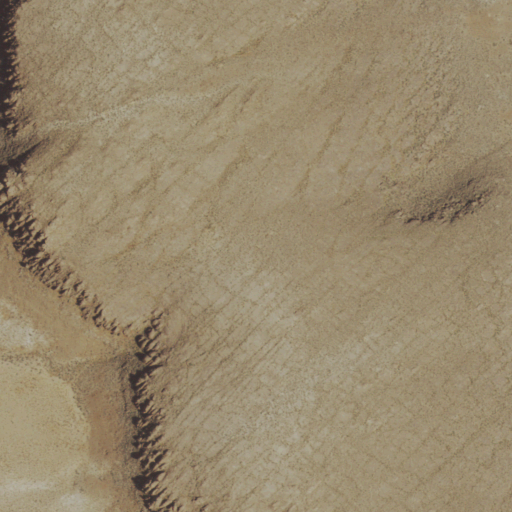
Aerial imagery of ridge(s) in Nevada named Little Lunar Cuesta containing only shrub